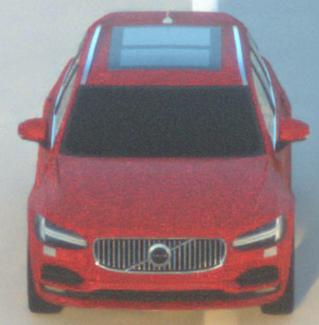
Make: Volvo
Model: V90
Detailed model: -
Model produced from: 2016
Model produced until: 2020
Doors: 5
Color: red
Road condition: dry road
Daytime: sunrise or sunset
Contrast: low contrast